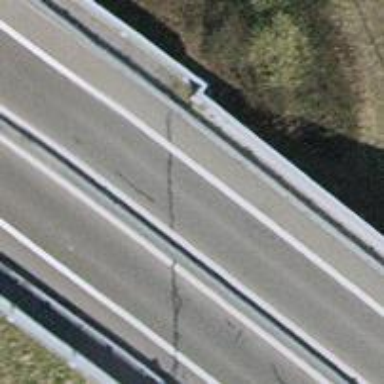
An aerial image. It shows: Bridge over trunk highway that serves as motorroad.